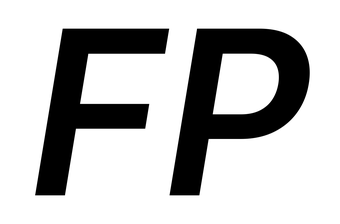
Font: Inter-Italic_SemiBold_Italic